Aerial crown-view tile of a tropical tree (Barro Colorado Island, Panama), acquired 20240611:
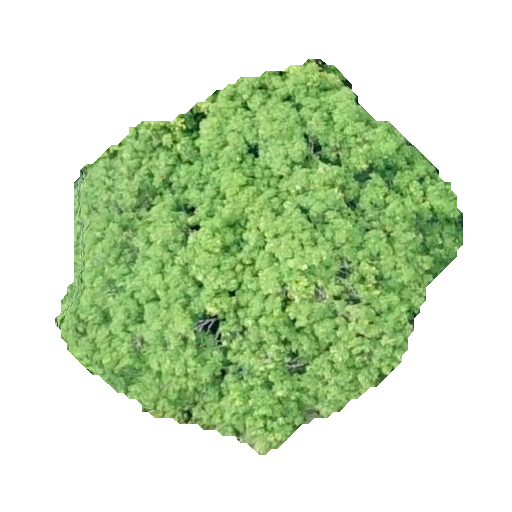
Species: Handroanthus guayacan
GBIF accepted scientific name: Handroanthus guayacan
Crown area: 168.839 m²